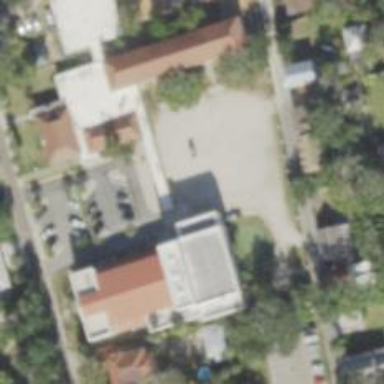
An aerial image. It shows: School.